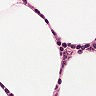
Metastatic tissue present: no